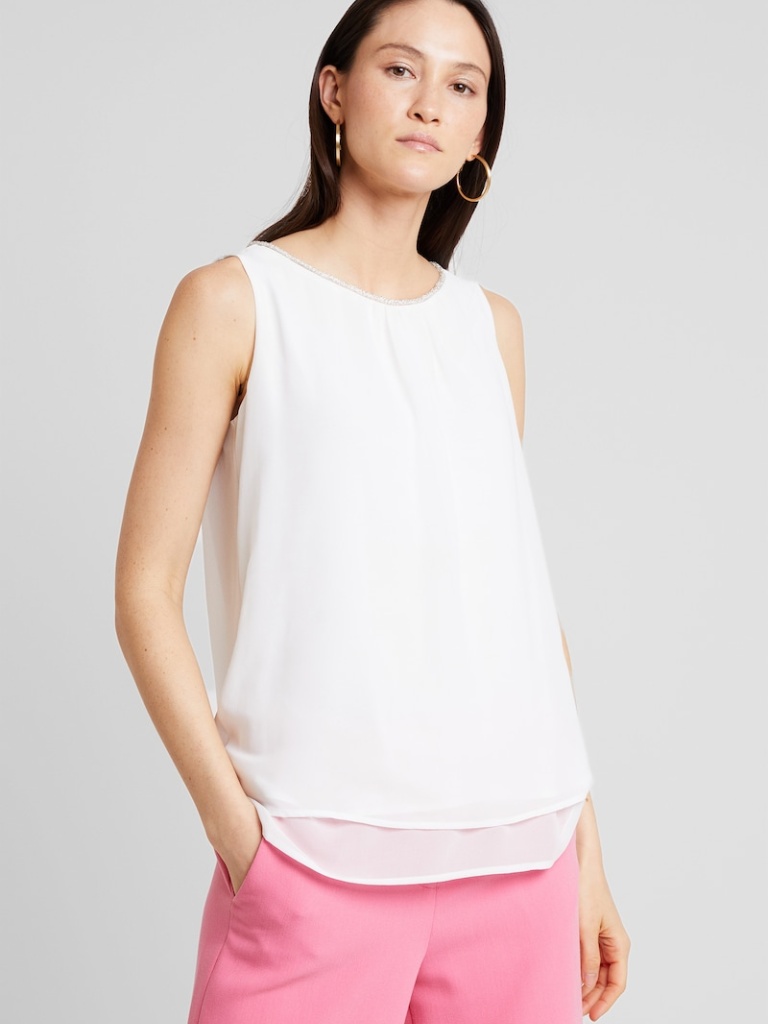
satin relaxed sleeveless hip length Untucked crew blouse